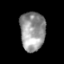
Tissue: skin
Cell type: Epithelial cells
Senescence score: 0.8826
Nuclear area (px): 970
Mean DAPI intensity: 149.641